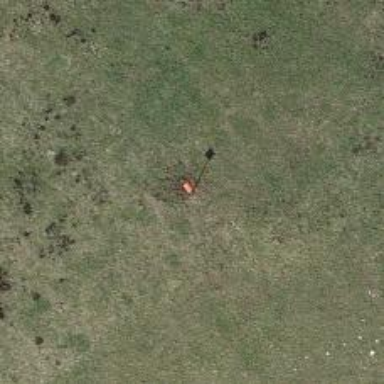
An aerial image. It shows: Pole with roofed pipeline marker.